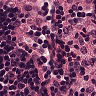
Metastatic tissue present: no